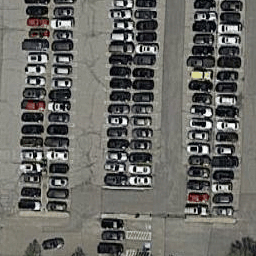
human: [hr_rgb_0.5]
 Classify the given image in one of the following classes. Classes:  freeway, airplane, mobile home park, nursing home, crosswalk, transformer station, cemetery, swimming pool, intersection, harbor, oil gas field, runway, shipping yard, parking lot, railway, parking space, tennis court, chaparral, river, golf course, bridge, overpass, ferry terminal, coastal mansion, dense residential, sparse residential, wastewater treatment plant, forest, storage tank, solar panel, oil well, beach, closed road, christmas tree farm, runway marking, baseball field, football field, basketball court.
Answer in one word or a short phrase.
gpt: parking lot